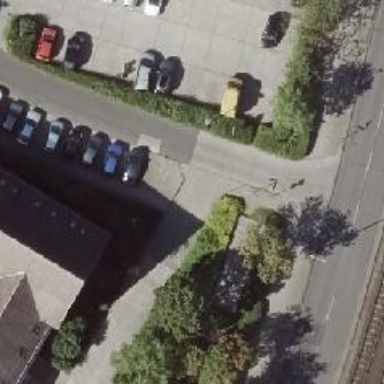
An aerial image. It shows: Road with "give way" sign.